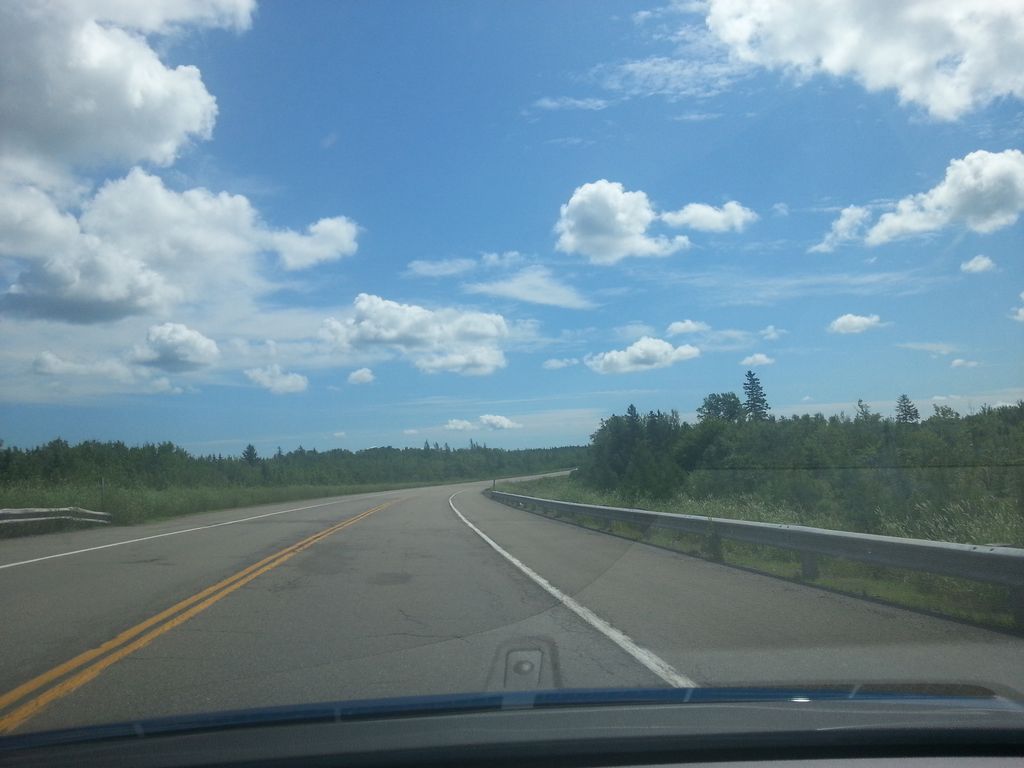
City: charlottetown